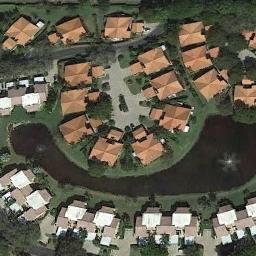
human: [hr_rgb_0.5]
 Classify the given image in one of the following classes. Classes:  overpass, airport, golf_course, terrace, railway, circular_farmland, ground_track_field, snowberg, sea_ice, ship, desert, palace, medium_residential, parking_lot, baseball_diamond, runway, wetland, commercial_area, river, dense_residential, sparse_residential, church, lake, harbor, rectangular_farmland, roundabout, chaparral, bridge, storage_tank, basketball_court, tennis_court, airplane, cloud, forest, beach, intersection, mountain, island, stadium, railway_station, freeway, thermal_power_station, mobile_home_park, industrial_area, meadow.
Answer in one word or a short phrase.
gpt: dense_residential